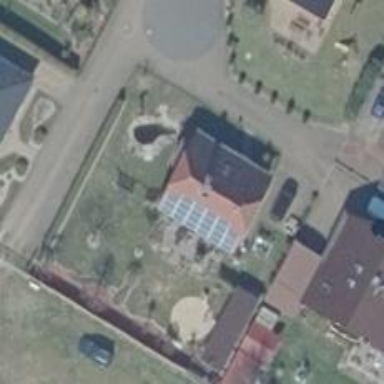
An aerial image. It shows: Small solar photovoltaic panel generator on the roof of building.